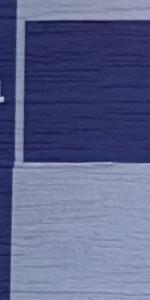
Label: Empty